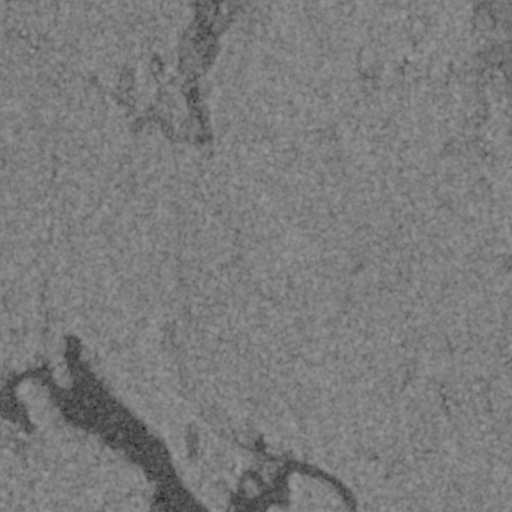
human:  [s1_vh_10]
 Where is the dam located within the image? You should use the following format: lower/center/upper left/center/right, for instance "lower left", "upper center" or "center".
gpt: The dam is located in the lower left of the image.
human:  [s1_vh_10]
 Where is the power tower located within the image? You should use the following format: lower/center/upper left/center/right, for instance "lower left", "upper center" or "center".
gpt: There is no power tower in the image.

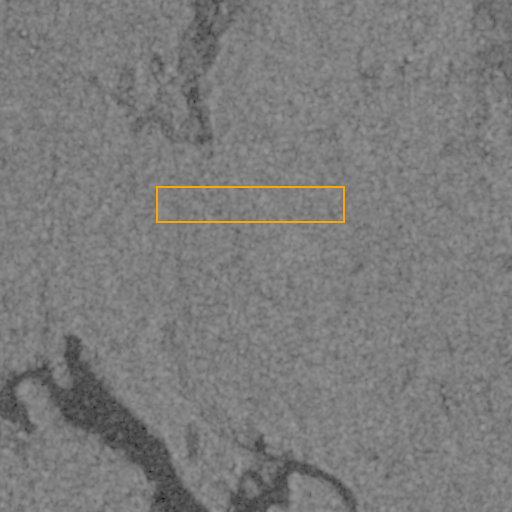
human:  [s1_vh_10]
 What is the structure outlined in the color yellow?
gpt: There is no yellow outline.
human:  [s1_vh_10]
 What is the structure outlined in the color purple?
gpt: There is no structure outlined in purple.